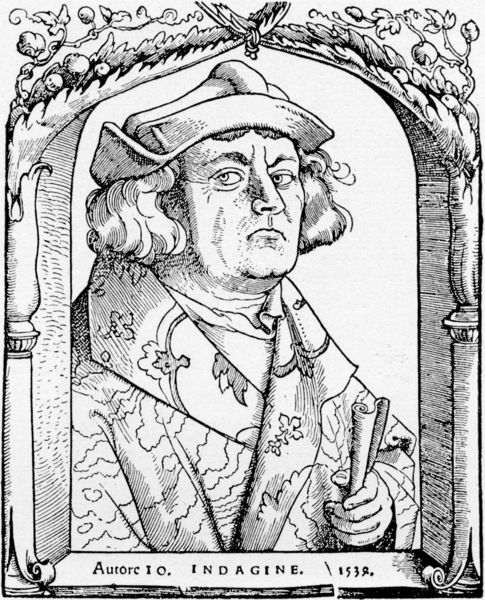
Titel: Bildnis des Johannes Indagine
Künstler: Hans Baldung Grien
Institution: (Seriendruck)
Schlagwörter: blätter, hand, mann, umhang, fenster, haar, hut, köpfe, mund, nase, profil, schwarz, säulen, weiss, zeichnung, blick, obst, haube, muster, ornament, hemd, jacke, kappe, mütze, architektur, augen, gesicht, kragen, rahmen, bildnis, portrait, porträt, zweige, gewand, haare, mantel, blatt, pflanzen, brustbild, locken, renaissance, frucht, früchte, ranken, apfel, äpfel, holzschnitt, schrift, papier, bogen, grafik, dichter, inschrift, ornamente, verzierung, druck, stich, text, beschriftung, autor, brokat, bildniss, verziert, rolle, öffnung, papierrolle, luther, schriftrolle, schriftstück, verzierungen, unglücklich, symbole, kringel, italienisch, schrif, hit, end, kritischer blick, 1539, poeta laureatus, verzoierung, autore